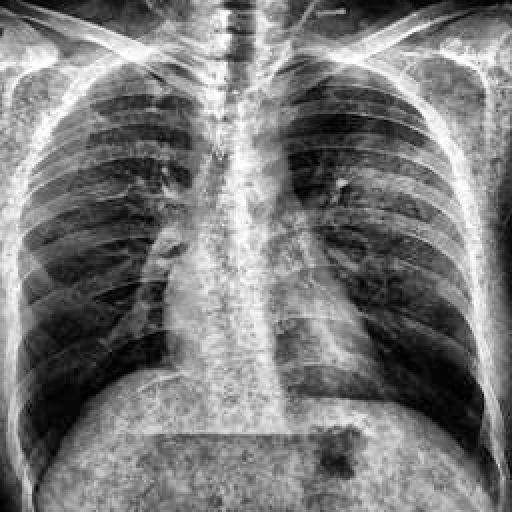
Finding: TUBERCULOSIS